Question: I have an autocomplete div which appears when the user keyup's in a search field. I want the div to disappear when they click outside of the div, so I have tried the following:
'''
//SHOW THE DIV WHEN INPUT CLICKED
$('#searchbar').focus(function(){
$('#div').show();
});
//HIDE THE DIV WHEN FOCUS LOST
$('#searchbar').on("blur", function(){
$('#div').hide();
});
'''
Unfortunately, the div which houses the autocomplete choices contain tags that I want the user to click. As soon as the user clicks a link, the div disappears (because focus from the input field is lost).
So is there any way to 'group' the div with the input field so they can both be 'focussed' when the input is active, or div is clicked?
Regards, and thank you in advance!
EDIT: Here is my HTML
'''
<div class="appBar">
<table class="abTable">
<tr>
<td><b><a href="index.php"><span style="color:white;">gelDB</span></a></b></td>
<td><input id="sbar" type="text" name="searchBar" class="searchBar" placeholder="Search for entries..." /></td>
<td>
<a href="entry.php"><img class="navButton" alt="" src="images/btn_new.png" style="width: 50px; height: 50px" /></a>
<a href="browse.php"><img class="navButton" alt="" src="images/btn_browse.png" style="width: 50px; height: 50px" /></a>
<a href="protocols.php"><img class="navButton" alt="" src="images/btn_proto.png" style="width: 50px; height: 50px" /></a>
<img class="navButton" alt="" src="images/btn_permis.png" style="width: 50px; height: 50px" />
</td>
<td>
<button class="menuButton"></button>
</td>
</tr>
<div class="menuButtonDiv"></div>
</table>
</div>
</head>
<br/>
<body>
<div id="acd" class="autoCompleteDiv">No results. Try searching something else.<hr></div>
'''
Here is a graphical example of what I'm doing:

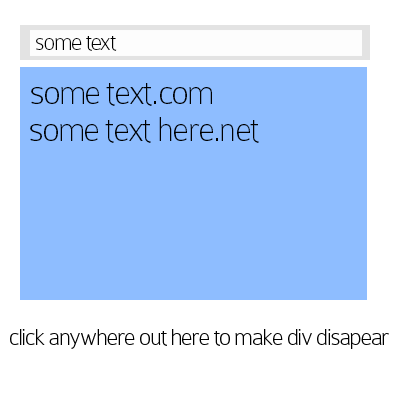
Answer: Figured it out, had to use the following code:
'''
$('#sbar').on("blur", function(){
if ($('#acd').is(':hover')) {}
else{$('#acd').hide();};
});
'''
Basically it states to hide the div unless the mouse is currently over (hovering over) the div.